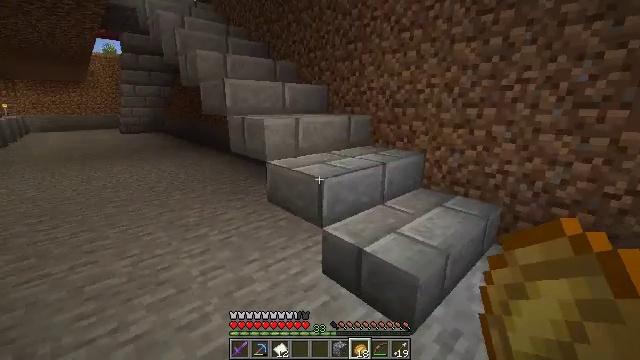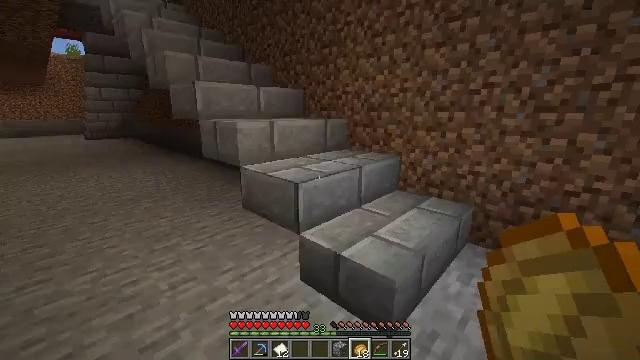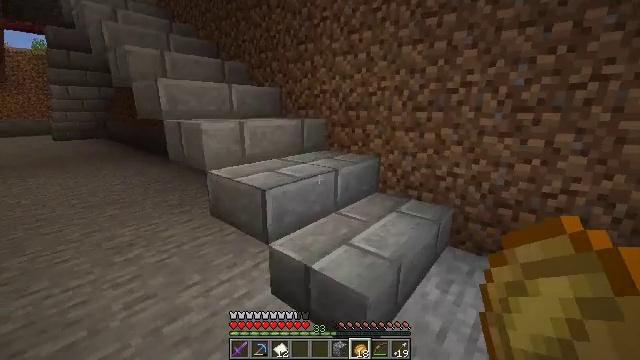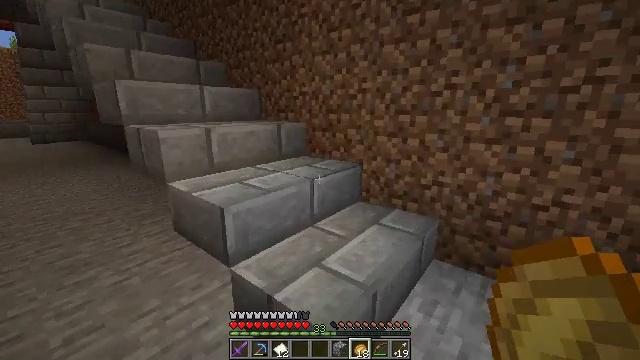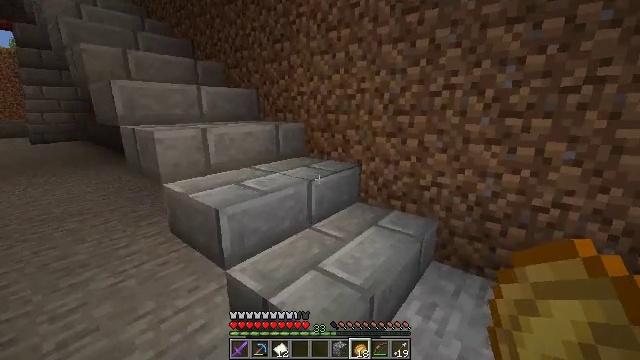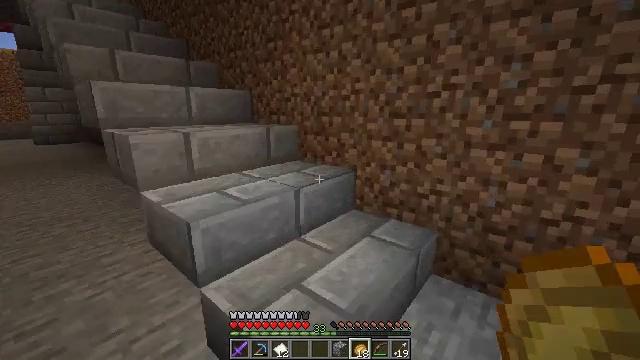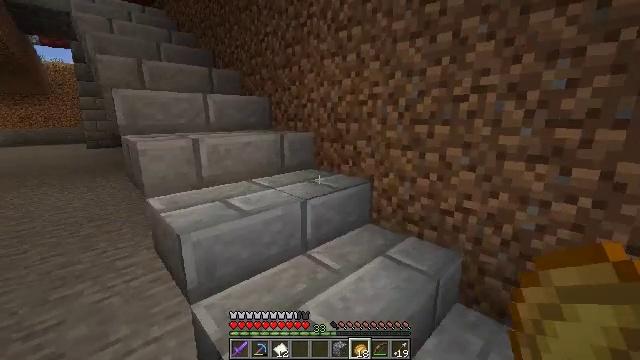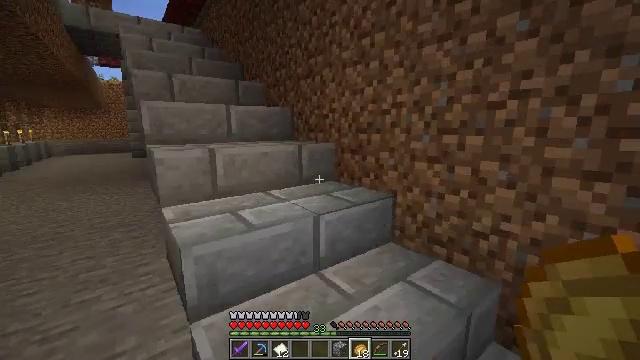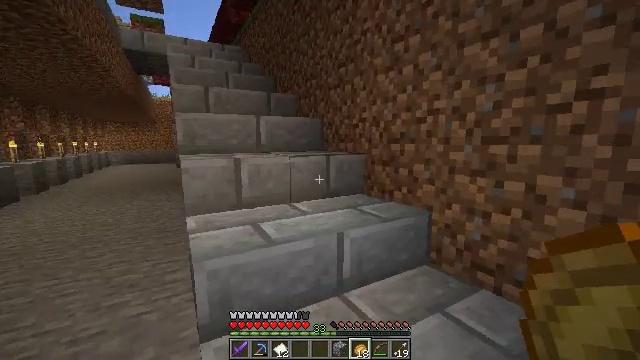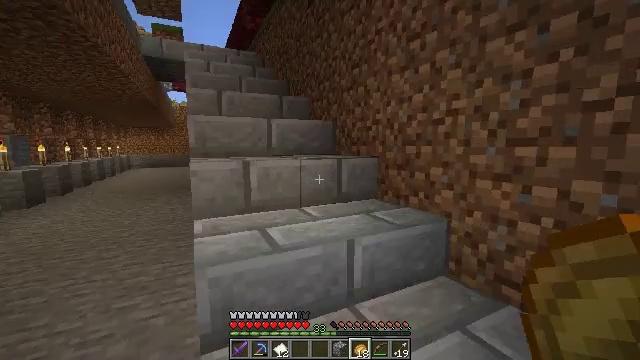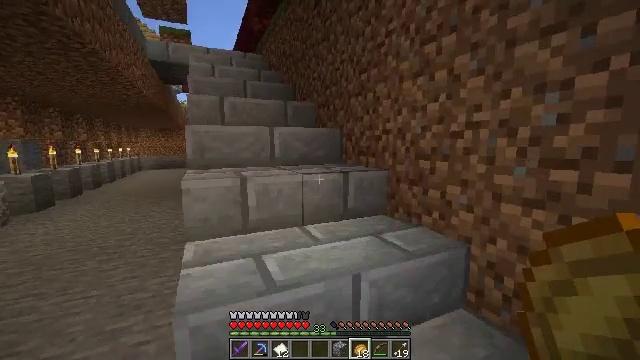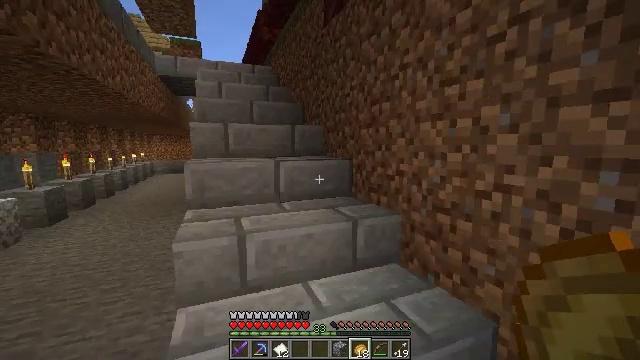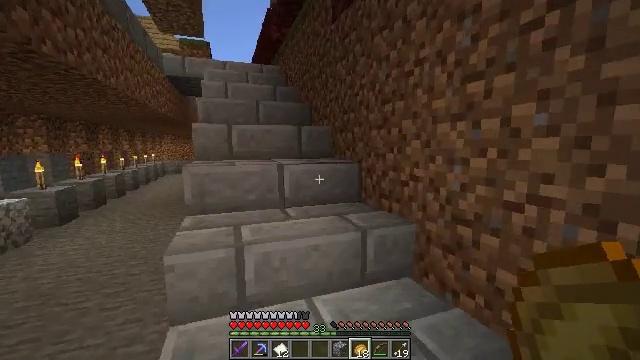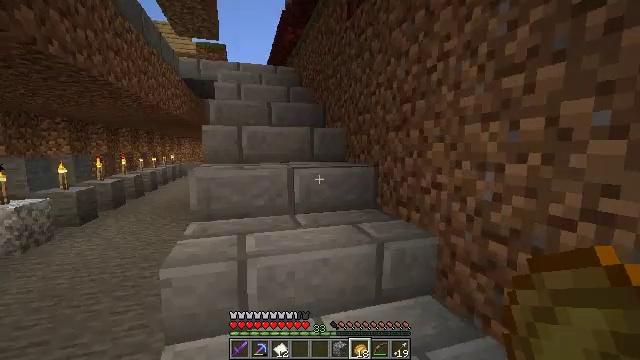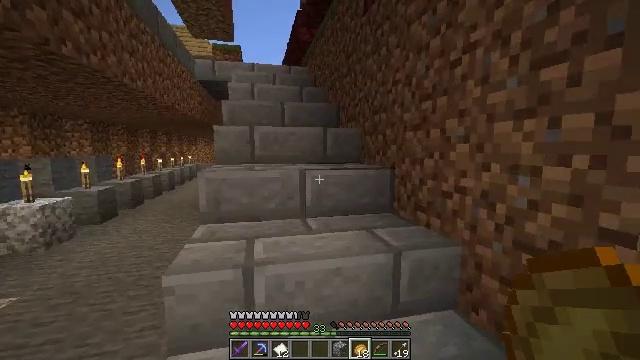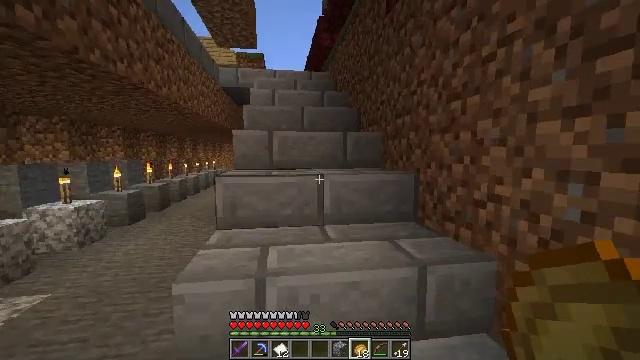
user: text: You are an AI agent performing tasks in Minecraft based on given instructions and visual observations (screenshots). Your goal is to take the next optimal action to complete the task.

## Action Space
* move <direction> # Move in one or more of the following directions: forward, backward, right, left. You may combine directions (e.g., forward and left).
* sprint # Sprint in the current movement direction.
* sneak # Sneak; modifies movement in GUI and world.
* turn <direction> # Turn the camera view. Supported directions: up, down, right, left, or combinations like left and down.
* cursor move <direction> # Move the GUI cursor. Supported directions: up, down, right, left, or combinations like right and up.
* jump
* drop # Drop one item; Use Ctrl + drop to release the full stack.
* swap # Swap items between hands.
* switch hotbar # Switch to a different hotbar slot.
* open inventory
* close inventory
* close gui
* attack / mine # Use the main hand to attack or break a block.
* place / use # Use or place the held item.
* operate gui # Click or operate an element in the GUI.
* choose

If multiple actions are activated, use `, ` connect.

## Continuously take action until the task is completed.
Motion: motion action
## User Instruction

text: Combine the necessary materials to craft a fletching table.
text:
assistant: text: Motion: move forward and move right, turn right
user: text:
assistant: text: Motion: move forward and move right, turn right
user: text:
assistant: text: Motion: move forward and move right, turn right
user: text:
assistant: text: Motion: move forward and move right
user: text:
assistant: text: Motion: move forward and move right, turn left
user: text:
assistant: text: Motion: move forward and move right, turn left and up
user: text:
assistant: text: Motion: move forward, turn left and up
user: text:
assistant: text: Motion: move forward, turn left and up
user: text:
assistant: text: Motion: move forward, turn left
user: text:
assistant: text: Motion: move forward, turn left
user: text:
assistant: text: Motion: move forward, turn left
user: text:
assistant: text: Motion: move forward, turn left
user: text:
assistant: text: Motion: move forward, turn left
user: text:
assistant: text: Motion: turn left
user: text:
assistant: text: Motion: turn left and up
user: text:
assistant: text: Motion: turn left
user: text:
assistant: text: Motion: move forward, turn left
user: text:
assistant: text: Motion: move forward, turn left
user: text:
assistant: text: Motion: no_op
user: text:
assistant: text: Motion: move forward
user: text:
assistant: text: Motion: move forward
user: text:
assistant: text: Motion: move forward
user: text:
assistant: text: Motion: move forward
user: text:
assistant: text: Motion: move forward
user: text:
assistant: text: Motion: move forward
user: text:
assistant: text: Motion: move forward
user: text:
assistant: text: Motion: move forward
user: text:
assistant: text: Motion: move forward
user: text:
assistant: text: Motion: move forward, turn right and down
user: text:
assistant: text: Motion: move forward